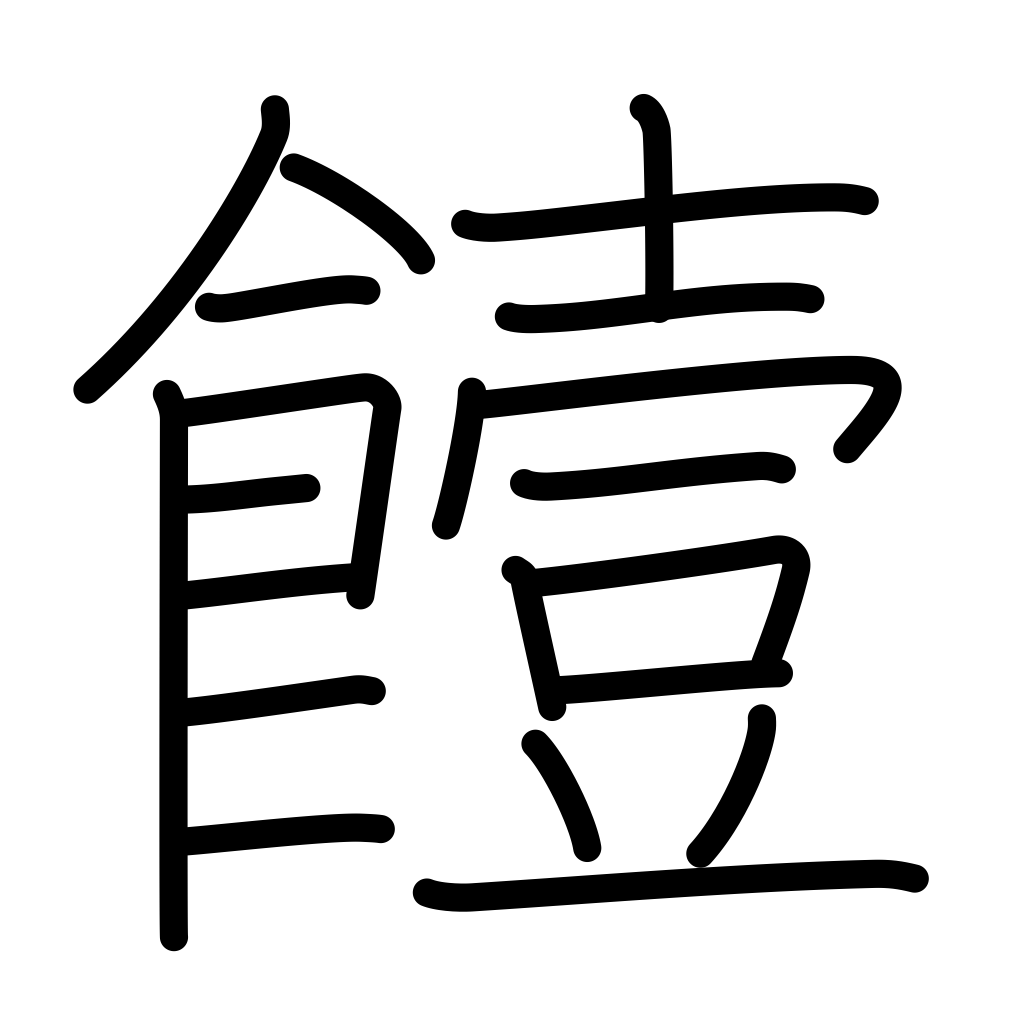
Meaning: go bad, sour